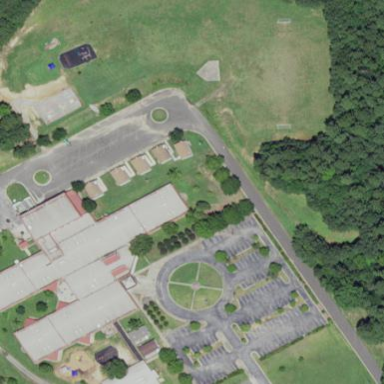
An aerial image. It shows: School building.